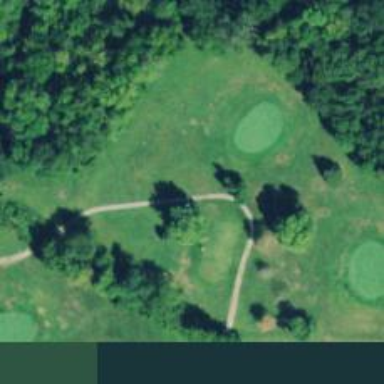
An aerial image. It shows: Path used for both walking and golf.